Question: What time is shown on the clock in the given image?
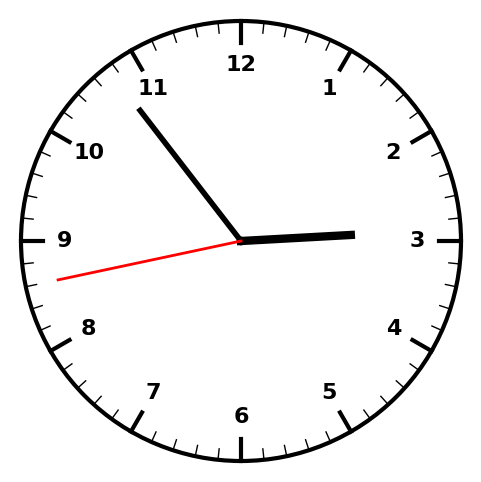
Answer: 02:53:43